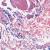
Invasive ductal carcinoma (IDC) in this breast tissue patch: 0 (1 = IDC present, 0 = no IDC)